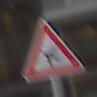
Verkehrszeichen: FlugbetriebRechts
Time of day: Midday
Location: Outdoor (Urban)
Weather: Overcast
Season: NotSpecified
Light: Natural